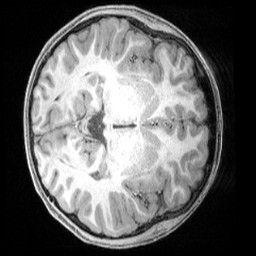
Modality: T1w
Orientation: axial
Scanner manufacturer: siemens
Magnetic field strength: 3 T
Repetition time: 2.4 s
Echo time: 0.00224 s